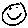
Label: smiley face